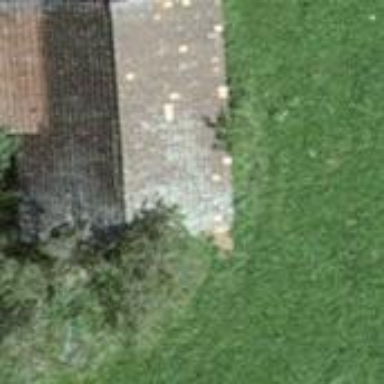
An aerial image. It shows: Barn.